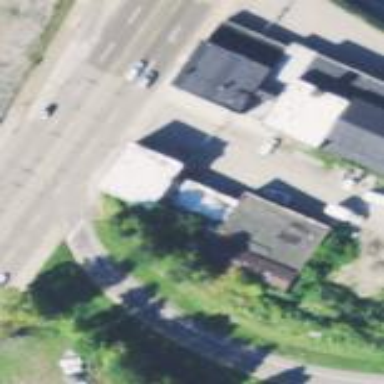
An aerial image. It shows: Building housing car repair shop.